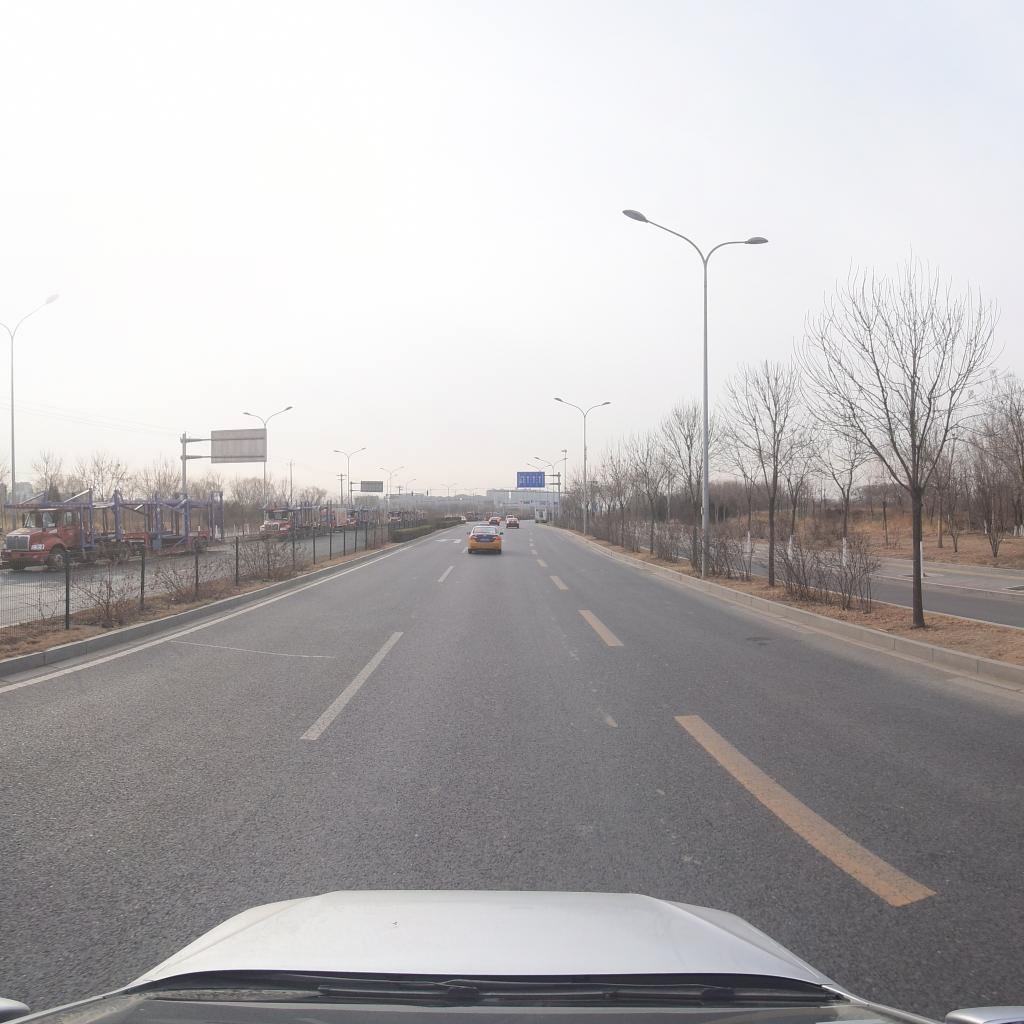
Region: Fengtai
Road damage annotations: transverse patch